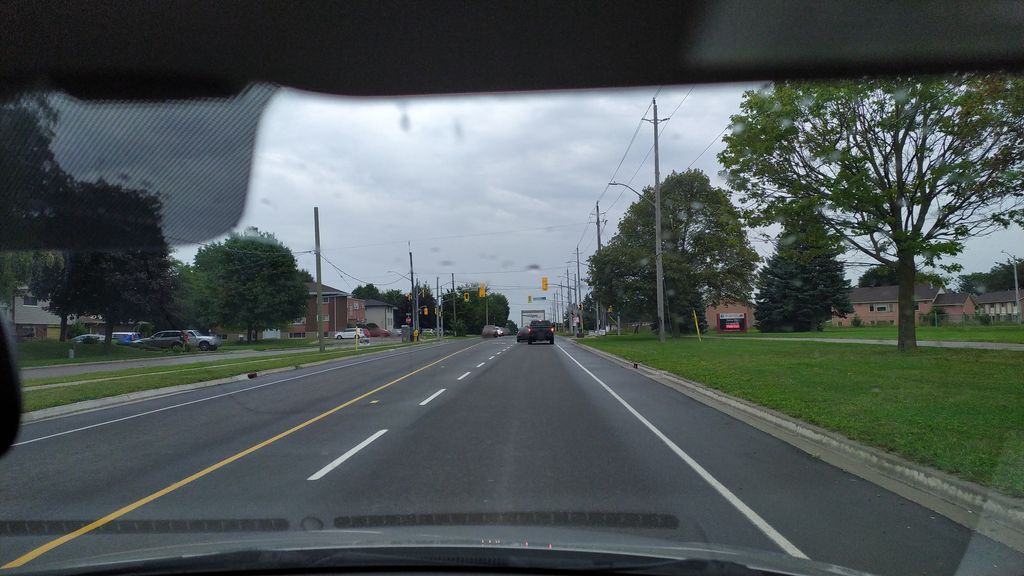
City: kitchener-waterloo